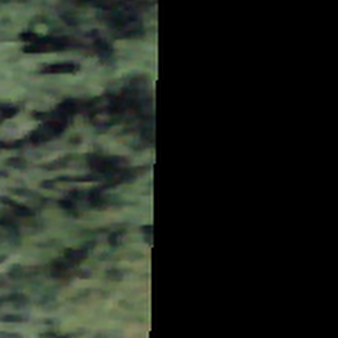
Label: other